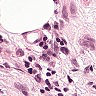
Metastatic tissue present: no